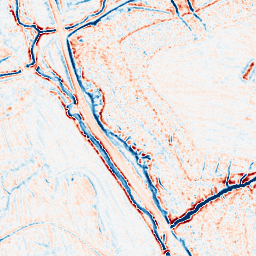
Category: edge_preserving
Decomposition family: bilateral
Decomposition parameters: d: 9
sigma_color: 150
sigma_space: 75
Upsampling method: cubic_mitchell
Upsampling parameters: scale: 4
Upsampling scale: 4